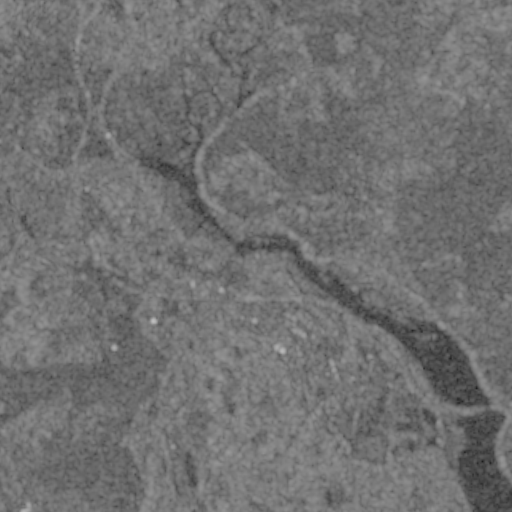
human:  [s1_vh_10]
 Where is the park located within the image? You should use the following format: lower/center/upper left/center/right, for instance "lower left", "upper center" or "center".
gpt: The park is located in the lower center of the image.
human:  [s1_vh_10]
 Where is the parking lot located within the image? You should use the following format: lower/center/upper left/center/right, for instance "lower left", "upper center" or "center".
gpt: The parking lot is located in the center of the image.
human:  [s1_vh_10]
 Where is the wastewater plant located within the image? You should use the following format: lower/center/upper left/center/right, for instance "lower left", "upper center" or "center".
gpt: The wastewater plant is located in the center of the image.
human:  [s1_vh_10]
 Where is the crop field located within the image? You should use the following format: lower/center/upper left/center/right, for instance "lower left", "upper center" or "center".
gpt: There is no crop field in the image.

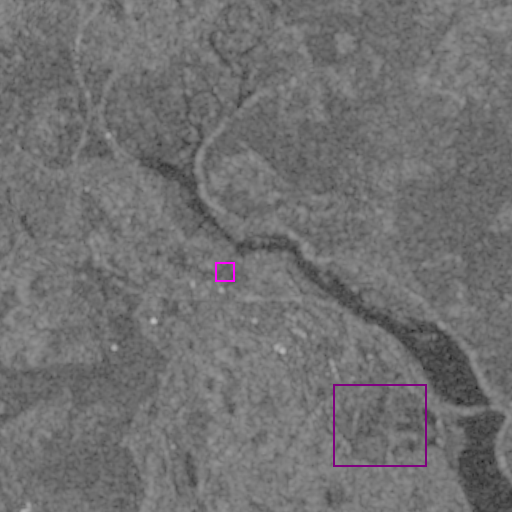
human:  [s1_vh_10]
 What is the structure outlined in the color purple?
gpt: The structure outlined in purple is a crop field.
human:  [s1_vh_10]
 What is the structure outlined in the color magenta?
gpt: The structure outlined in magenta is a park.
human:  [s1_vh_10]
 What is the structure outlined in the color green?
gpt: There is no green outline.